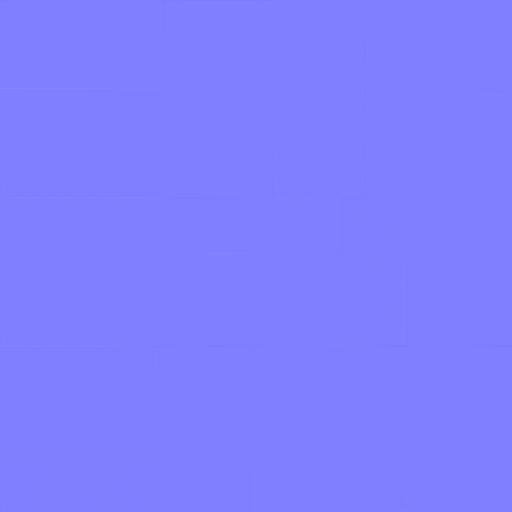
floor marble stone tiled tiles tiling